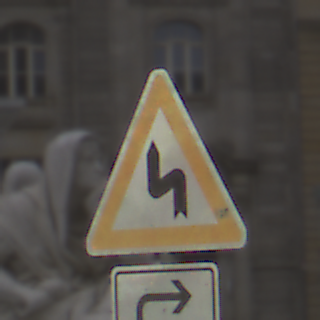
Verkehrszeichen: DoppelkurveZunaechstLinks
Zusatzzeichen unten: RichtungsangabeDurchPfeile5
Umgebung: Outdoor, Urban
Tageszeit: Midday
Wetter: Overcast
Licht: Natural
Jahreszeit: NotSpecified
Kontrast: LowContrast